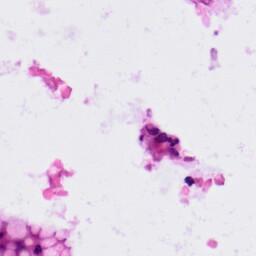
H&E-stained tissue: Colon